Question: I have been trying to make this shape in CSS.
Ideally it will span the entire length of the browser window and probably extend outside the field of view to support larger screens and also be centered so that the angle does not change.
Anyone have any solutions?

Also I think I might run into a problem of the angle aliasing harshly.
I might need to resort to using an image. Would like to use CSS though.
** Image Spelling Error. (Indefinitely not Inevitably)
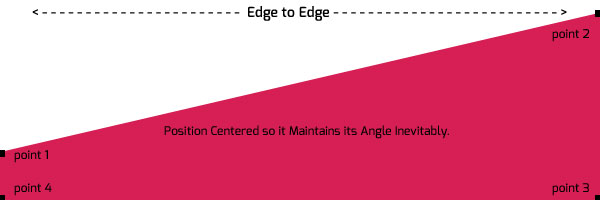
Answer: A solution that doesn't require CSS3 support:
<URL> demo
HTML
'''
<div class="shape">
<div class="top"></div>
<div class="bottom"></div>
</div>
'''
CSS
'''
.shape {
width:400px;
margin:0 auto;
}
.top {
height:0;
border-width:0 0 150px 400px;
border-style:solid;
border-color:transparent #d71f55 #d71f55 transparent;
}
.bottom {
height: 50px;
background-color:#d71f55;
}
/* Support transparent border colors in IE6. */
* html .top {
filter:chroma(color=#123456);
border-top-color:#123456;
border-left-color:#123456;
}
'''
You sometimes get excessive antialiasing of the diagonal in some browsers (like an exagerated blur or dropshadow). This trick can be a little unpredictable on modern browsers.